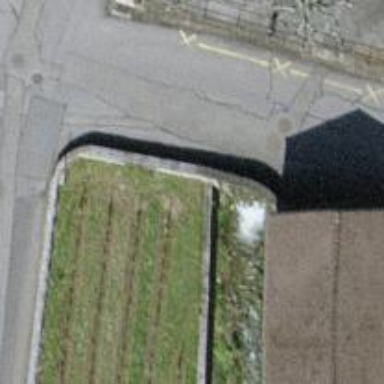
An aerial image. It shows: Culvert tunnel.